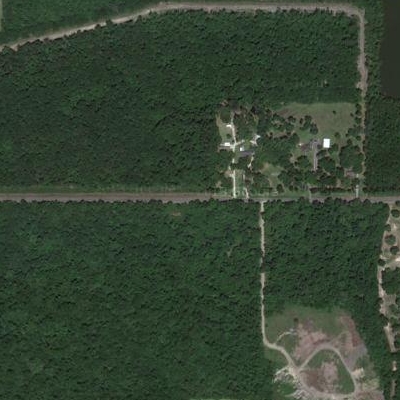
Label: eForest